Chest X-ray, AP view. Patient: 76 years old, sex F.
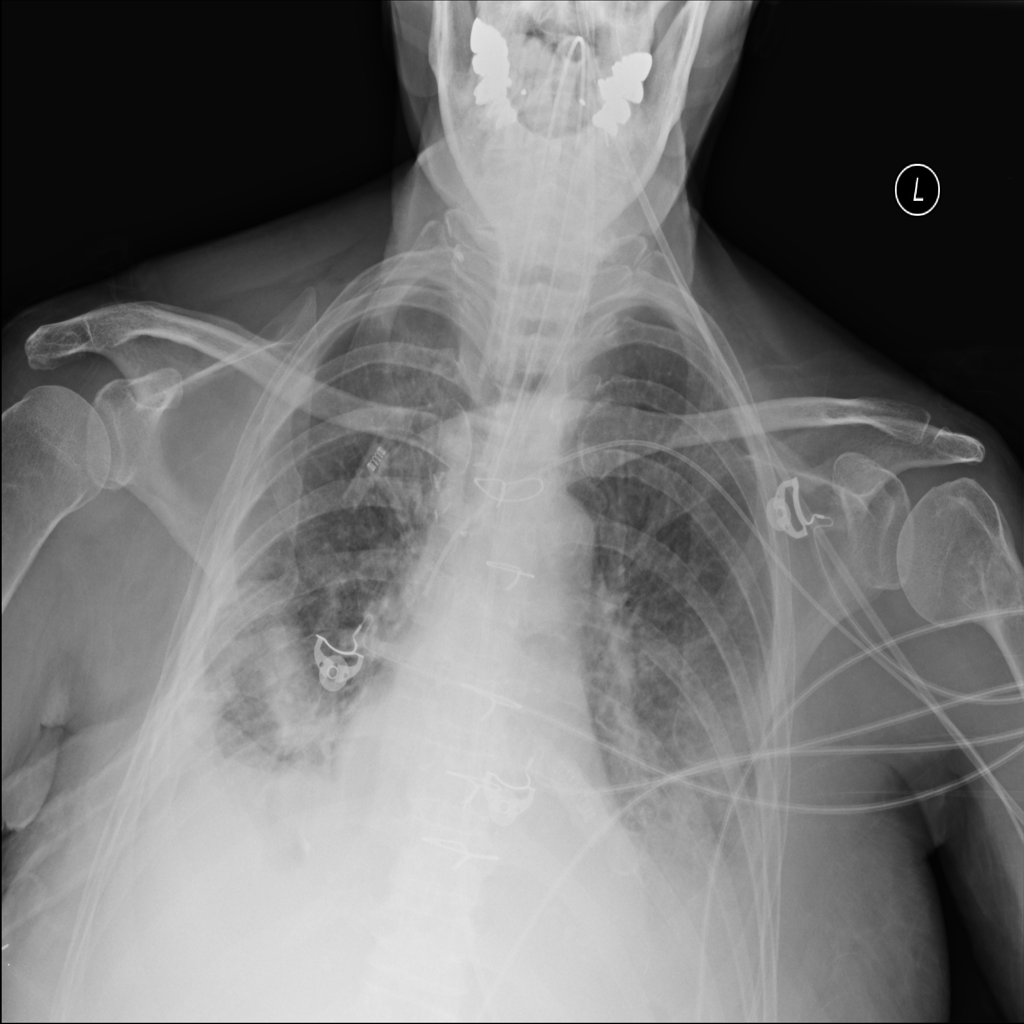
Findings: No Finding